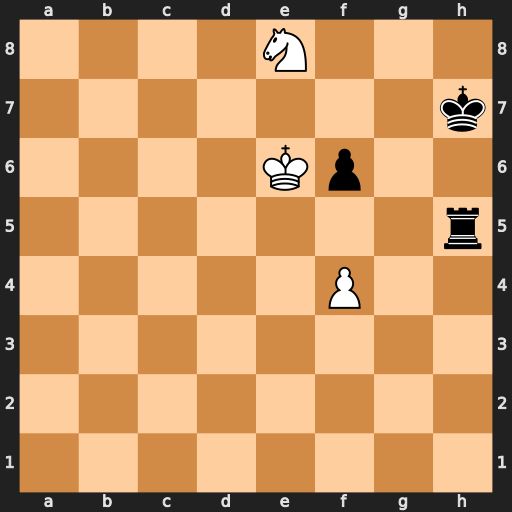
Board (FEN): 4N3/7k/4Kp2/7r/5P2/8/8/8
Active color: w
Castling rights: -
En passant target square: -
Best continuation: Nxf6+ Kg6 Nxh5